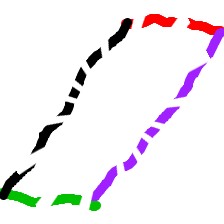
Shape: parallelogram